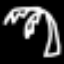
Label: palm tree